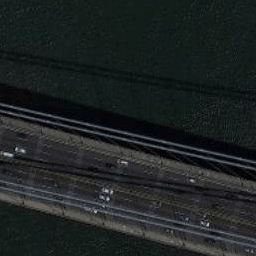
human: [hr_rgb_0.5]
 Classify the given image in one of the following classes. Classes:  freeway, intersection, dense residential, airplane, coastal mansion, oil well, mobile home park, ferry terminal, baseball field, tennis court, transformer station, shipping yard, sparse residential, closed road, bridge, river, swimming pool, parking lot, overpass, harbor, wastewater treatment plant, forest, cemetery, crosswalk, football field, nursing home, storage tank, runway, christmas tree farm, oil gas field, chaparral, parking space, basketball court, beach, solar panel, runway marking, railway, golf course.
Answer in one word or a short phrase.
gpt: bridge